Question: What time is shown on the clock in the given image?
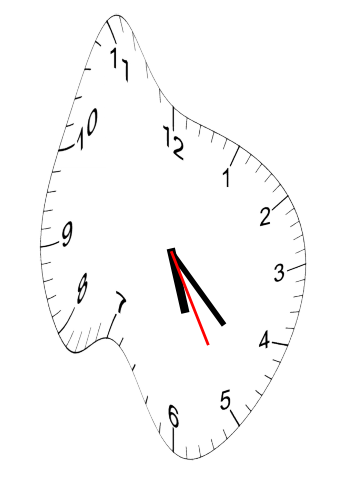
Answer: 05:22:25